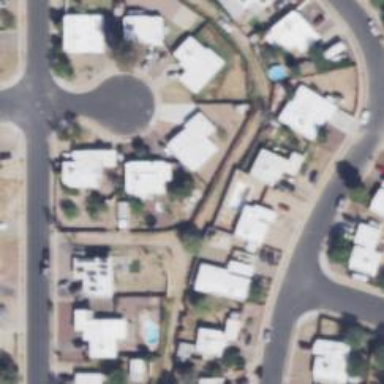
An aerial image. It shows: Alleyway designated as service road.